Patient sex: F
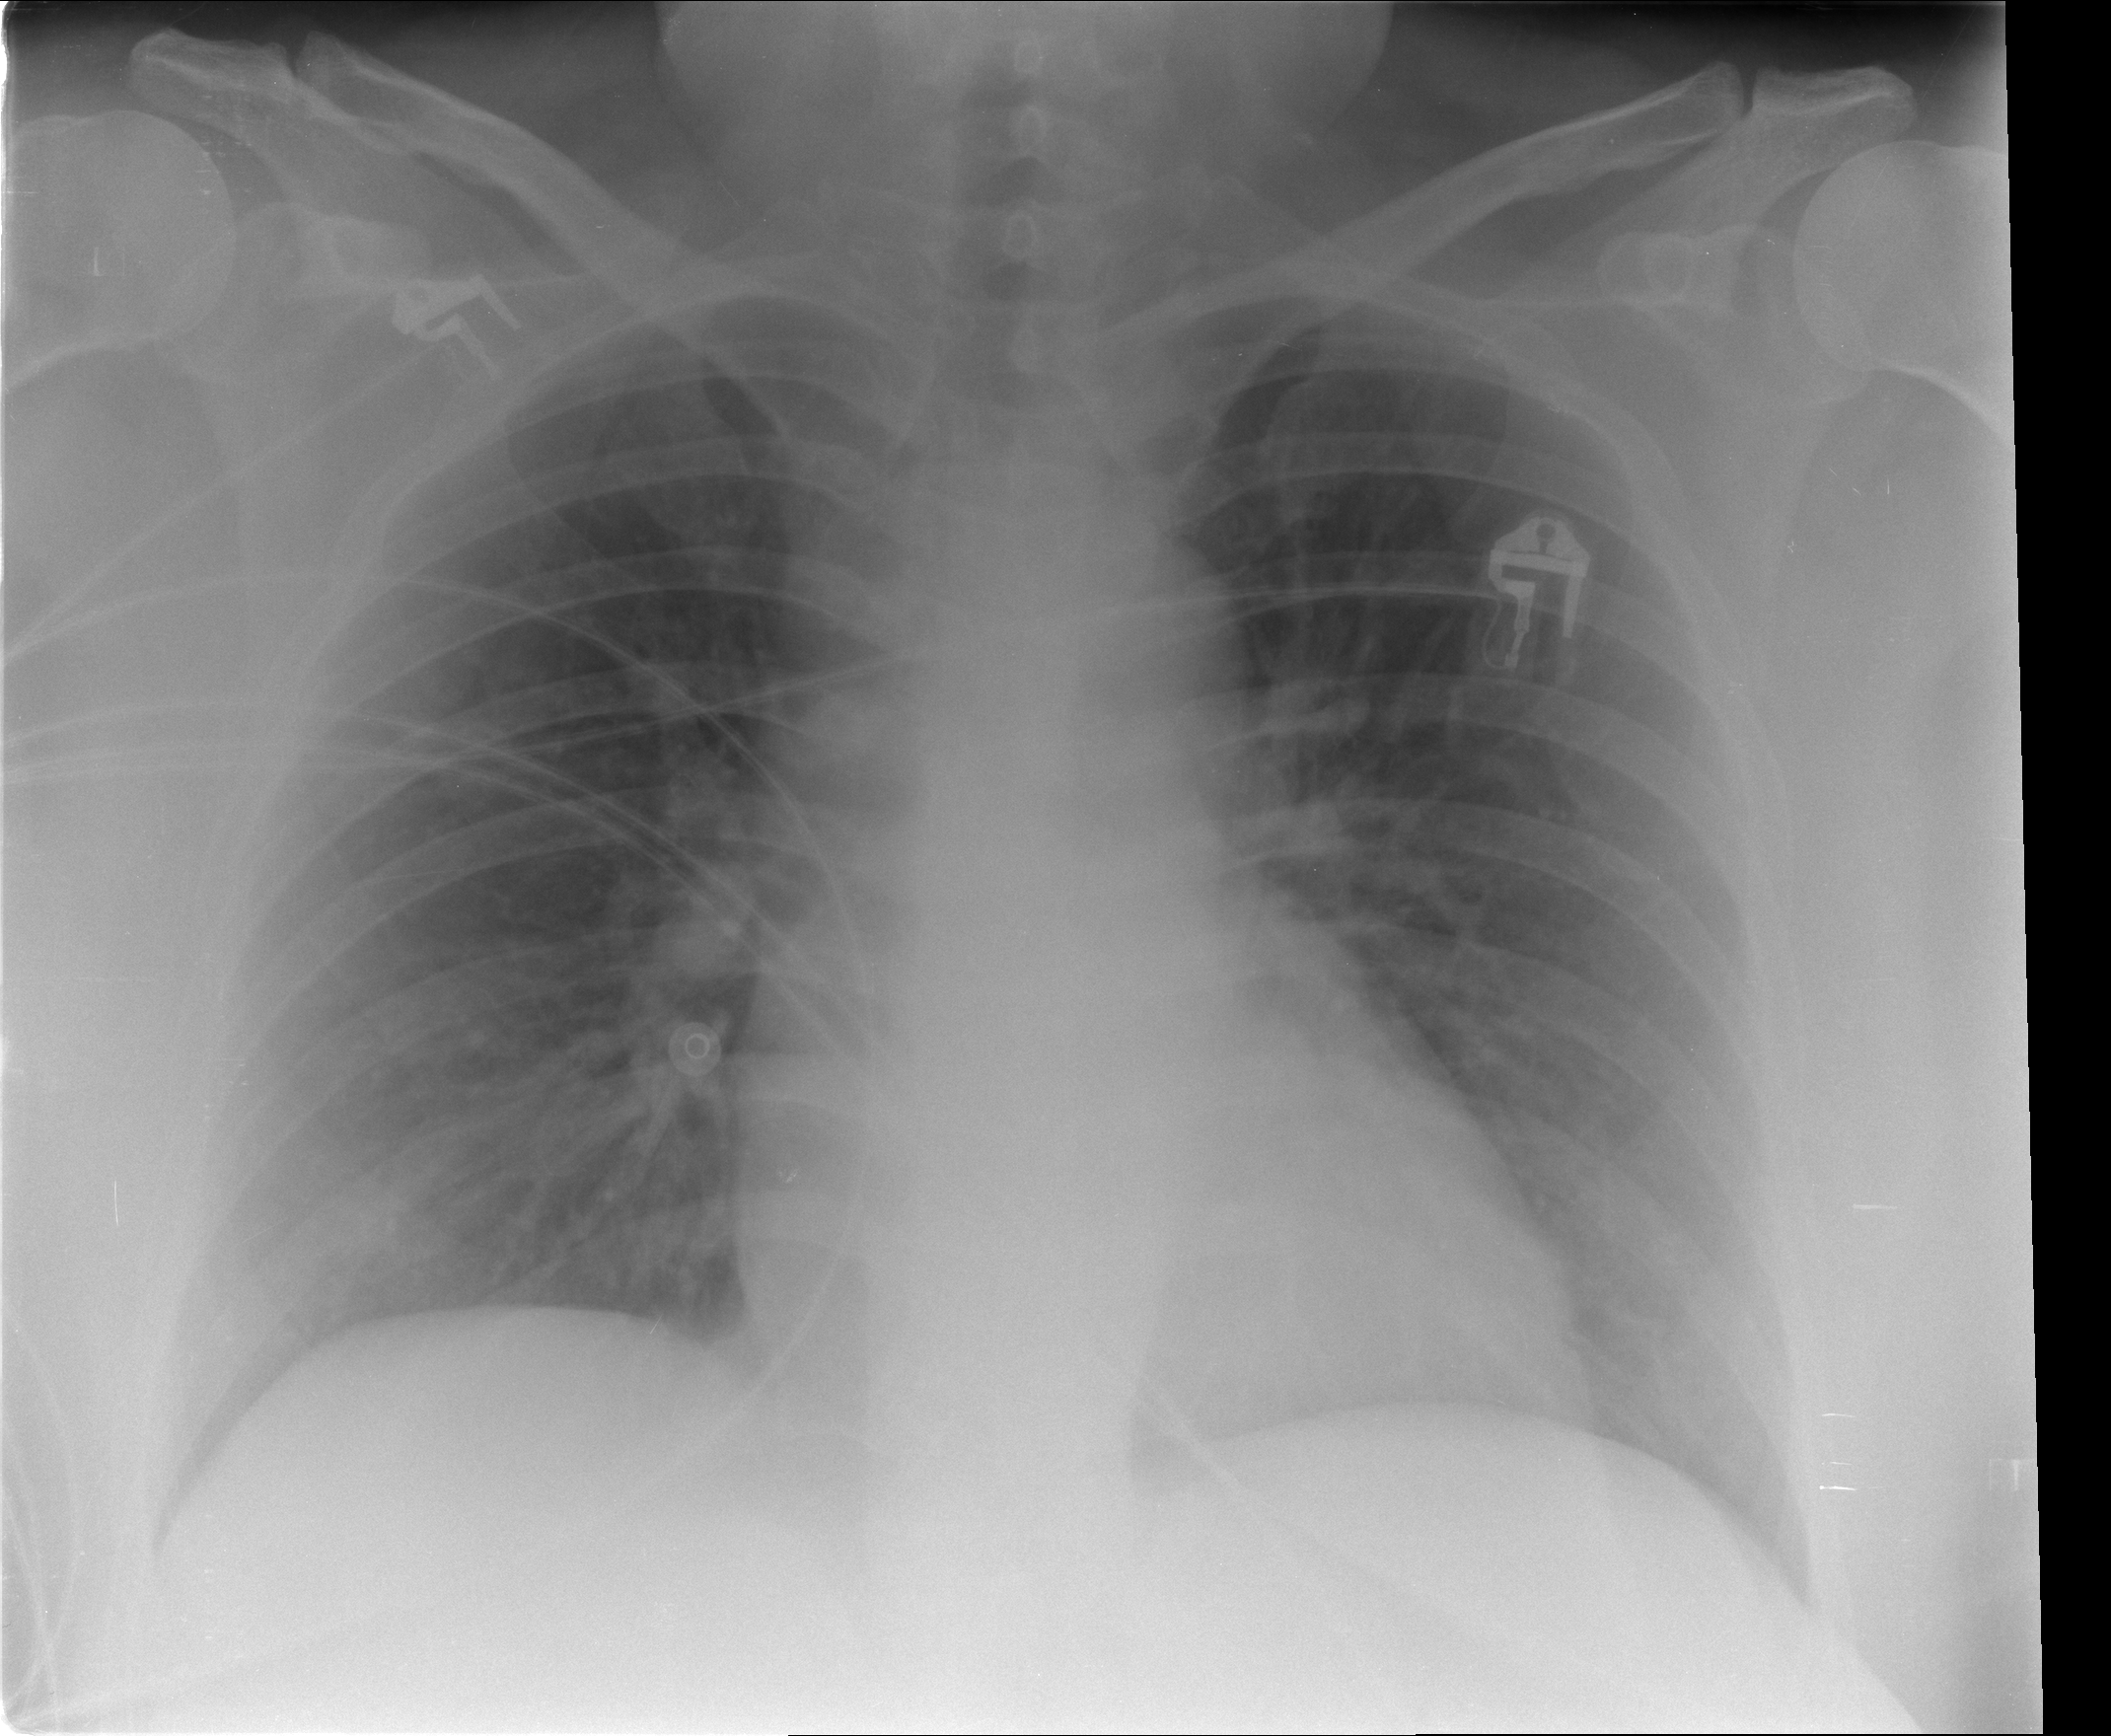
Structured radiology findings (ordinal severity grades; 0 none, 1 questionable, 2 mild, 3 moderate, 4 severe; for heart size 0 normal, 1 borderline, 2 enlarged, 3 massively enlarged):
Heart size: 1
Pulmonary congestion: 2
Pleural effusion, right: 0
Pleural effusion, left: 0
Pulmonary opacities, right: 0
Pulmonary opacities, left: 0
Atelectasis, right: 0
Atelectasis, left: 0